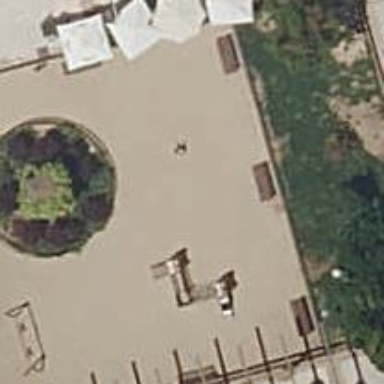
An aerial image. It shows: Playground area for leisure activities on the land.